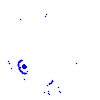
Particle: electron